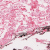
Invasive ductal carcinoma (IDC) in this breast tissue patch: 0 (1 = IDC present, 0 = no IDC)